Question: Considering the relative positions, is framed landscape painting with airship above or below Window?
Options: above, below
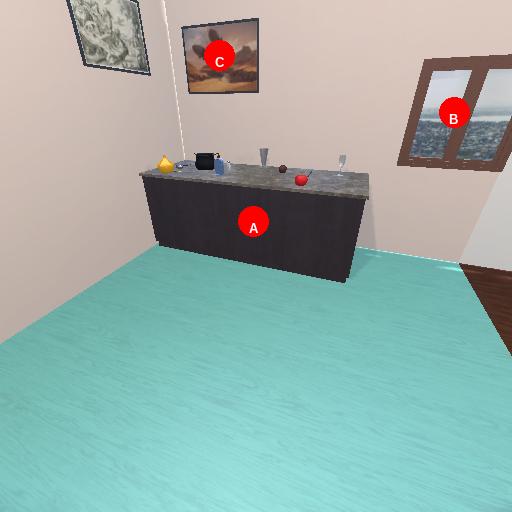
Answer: above